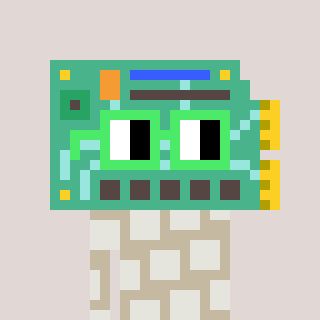
a pixel art character with square light green glasses, a chipboard-shaped head and a bege-colored body on a warm background